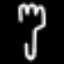
Label: fork